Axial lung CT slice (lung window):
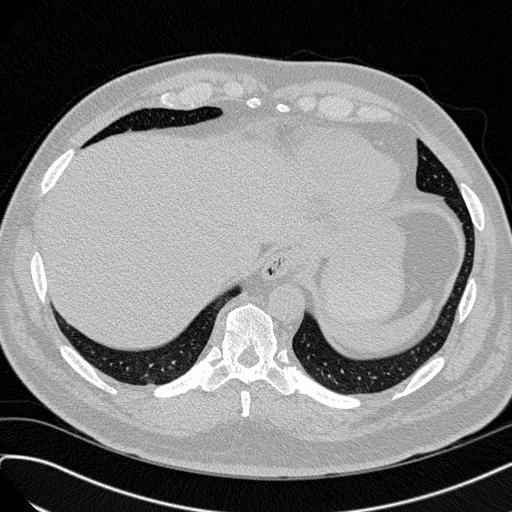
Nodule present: no